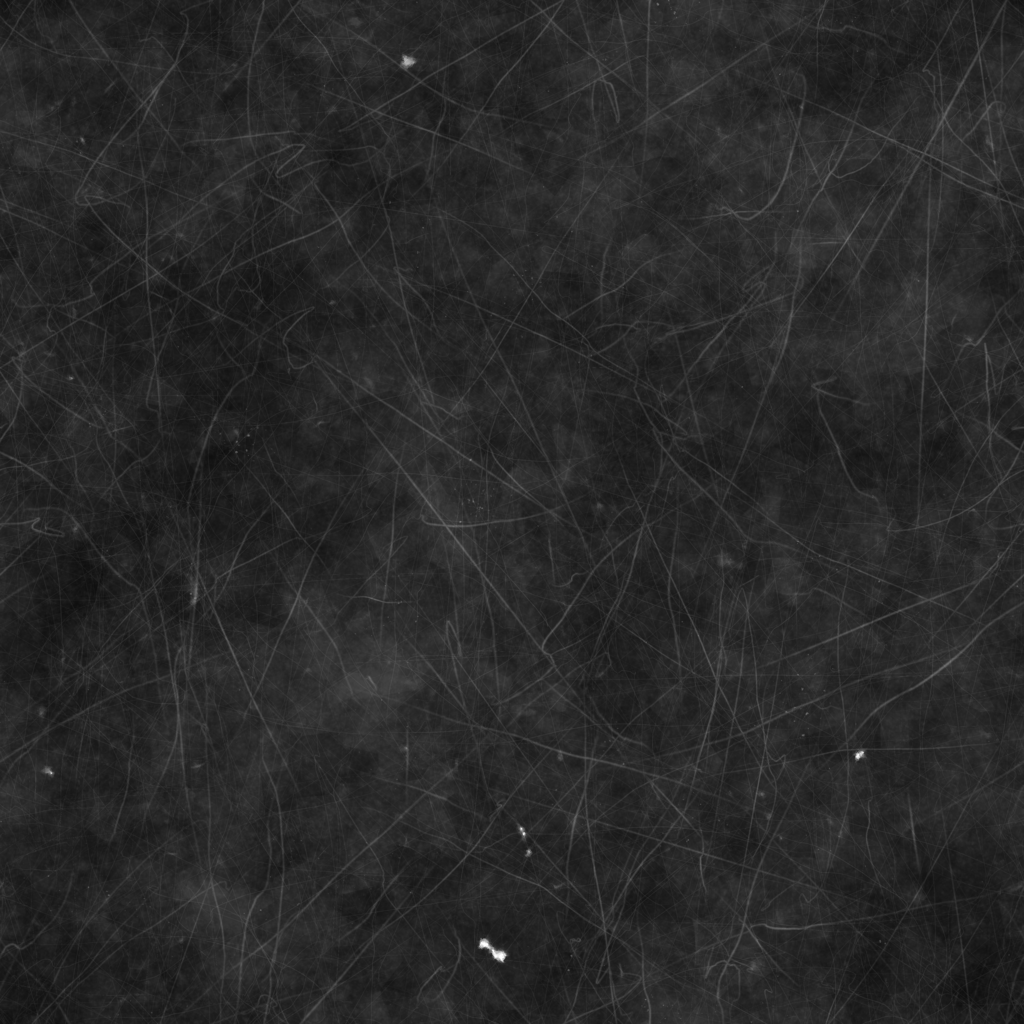
Texture map type: Roughness